Question: H ey folks,
I've got the following database table:

I want to get the product name behind the PROD_VERS_ALLOC_ID columns. If there was only one column, instead of two (_A and _B) this would be rather easy, however, I am unsure how to reference to the product name from two the PROD_VERS_ALLOC_ID columns.
Here is what my SQL query looks like now:
'''
SELECT p.PROD_NAME, pv.PROD_VERS_NAME, cl.COMPA_LVL_NAME
FROM TBL_PROD AS p, TBL_PROD_VERS AS pv, TBL_PROD_VERS_ALLOC AS pva, TBL_COMPA_LVL AS cl, TBL_COMPA AS c
WHERE p.PROD_ID=pva.PROD_ID And pv.PROD_VERS_ID=pva.PROD_VERS_ID And cl.COMPA_LVL_ID=c.COMPA_LVL_ID And pva.PROD_VERS_ALLOC_ID=c.PROD_VERS_ALLOC_ID_B
And p.PROD_ID=66;
'''
Basically what I'd need is something among the lines of
'''
SELECT p.PROD_NAME_A, p.PROD_NAME_B, [....]
'''
PROD_NAME_A would need to be the name of the ID in PROD_VERS_ALLOC_ID_A and PROD_NAME_B the product name of PROD_VERS_ALLOC_ID_B.
Does anyone have an idea on how to accomplish this? Do I need to do subqueries or something?
best regards,
daZza
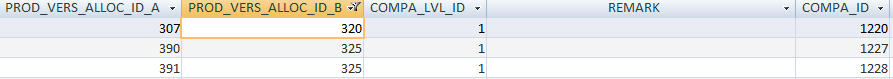
Answer: I think it's ok:
'''
SELECT pa.PROD_NAME, pb.PROD_NAME, pv1.PROD_VERS_NAME, pv2.PROD_VERS_NAME,cl.COMPA_LVL_NAME
FROM TBL_PROD AS pa, TBL_PROD AS pb,TBL_PROD_VERS AS pv1, TBL_PROD_VERS AS pv2,
TBL_PROD_VERS_ALLOC AS pva, TBL_PROD_VERS_ALLOC AS pvb,
TBL_COMPA_LVL AS cl, TBL_COMPA AS c
WHERE
pa.PROD_ID=pva.PROD_ID And
pv1.PROD_VERS_ID=pva.PROD_VERS_ID And
pva.PROD_VERS_ALLOC_ID=c.PROD_VERS_ALLOC_ID_A And
pb.PROD_ID=pvb.PROD_ID And
pv2.PROD_VERS_ID=pvb.PROD_VERS_ID And
pvb.PROD_VERS_ALLOC_ID=c.PROD_VERS_ALLOC_ID_B And
cl.COMPA_LVL_ID=c.COMPA_LVL_ID And
p.PROD_ID=66;
'''